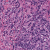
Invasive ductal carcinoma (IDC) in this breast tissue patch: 1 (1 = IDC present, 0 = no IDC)